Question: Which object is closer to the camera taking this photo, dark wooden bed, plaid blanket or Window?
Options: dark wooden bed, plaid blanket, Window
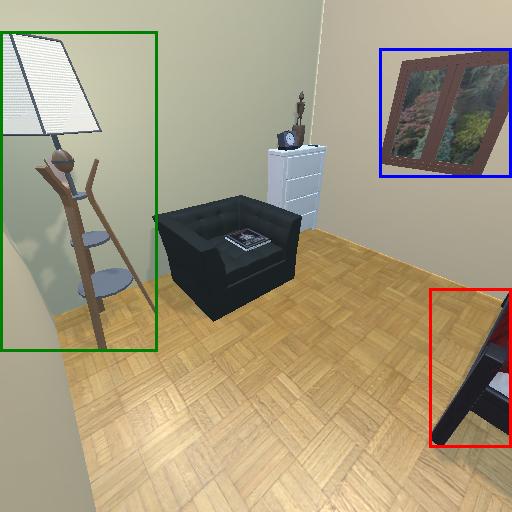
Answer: dark wooden bed, plaid blanket